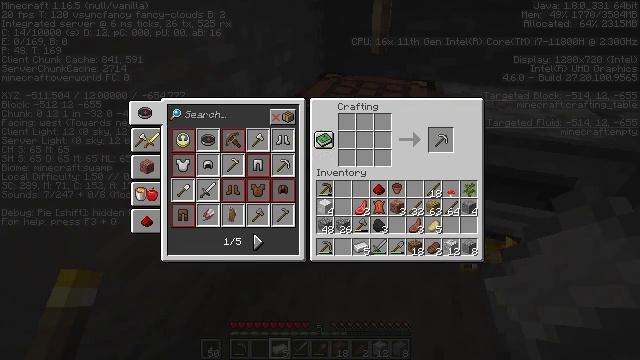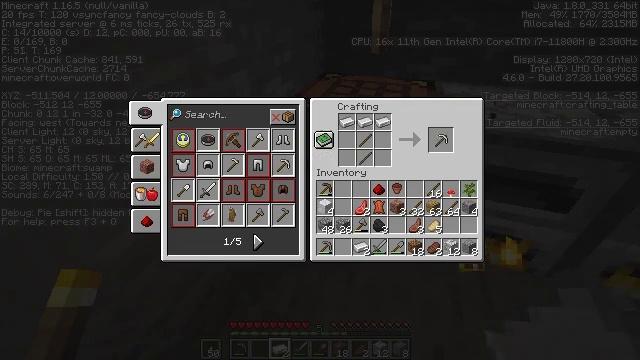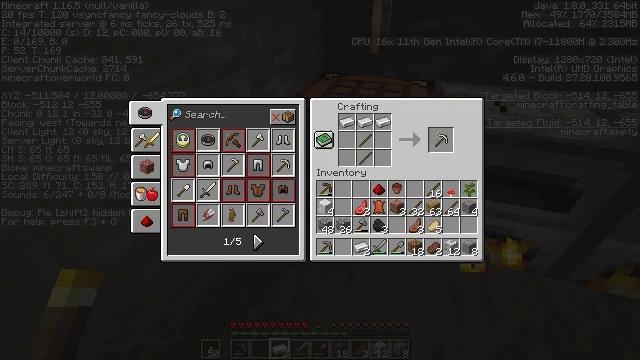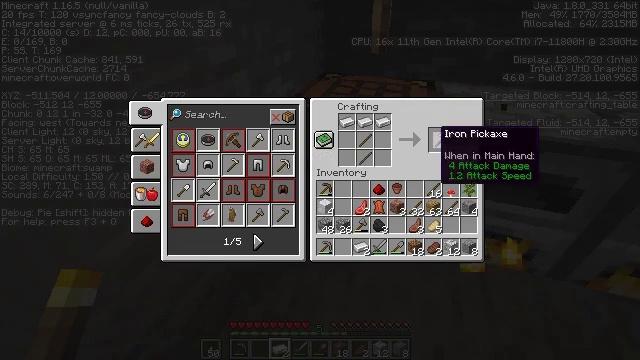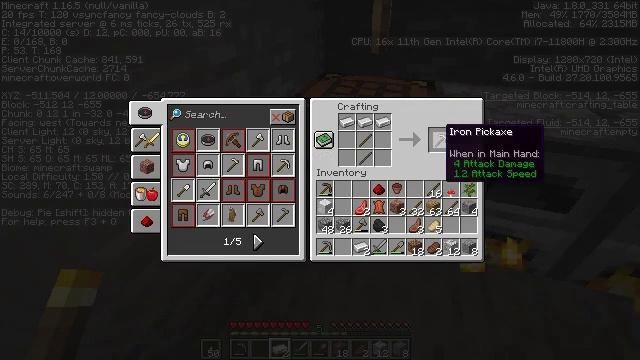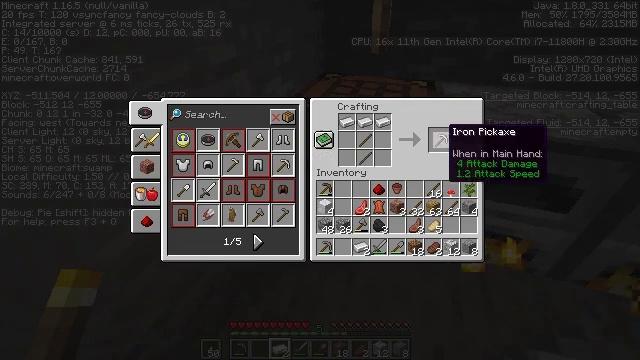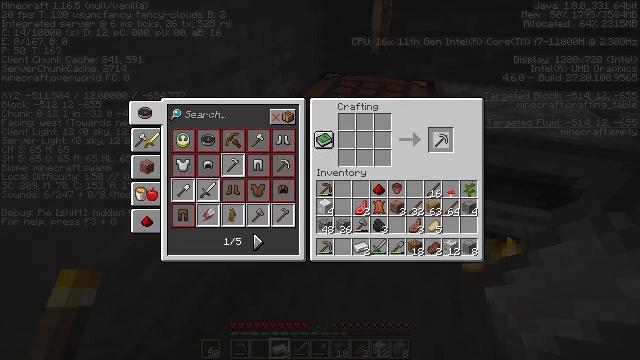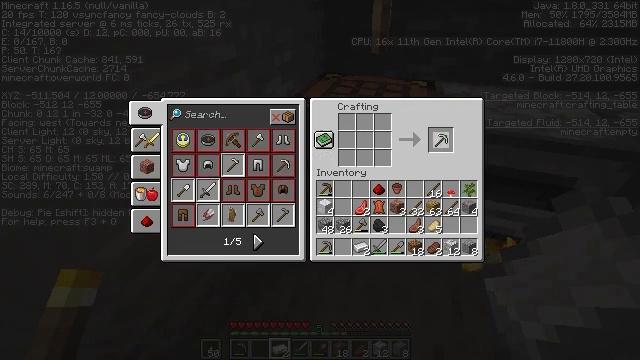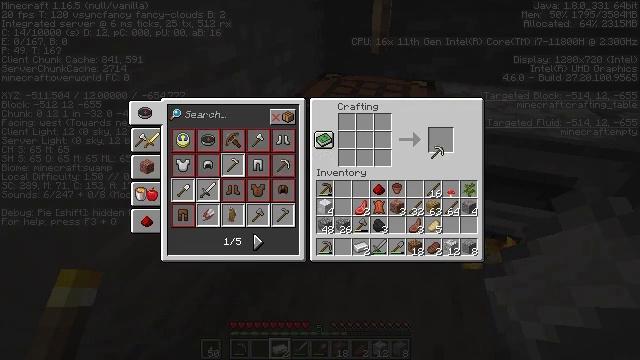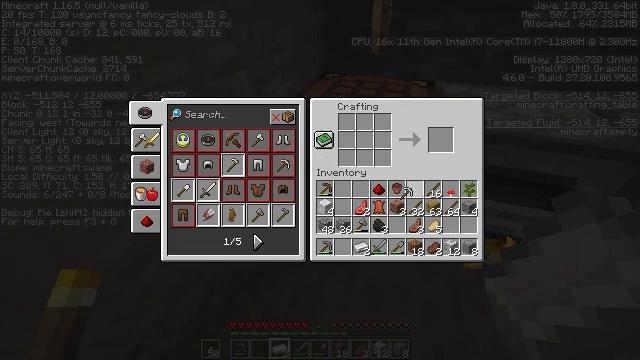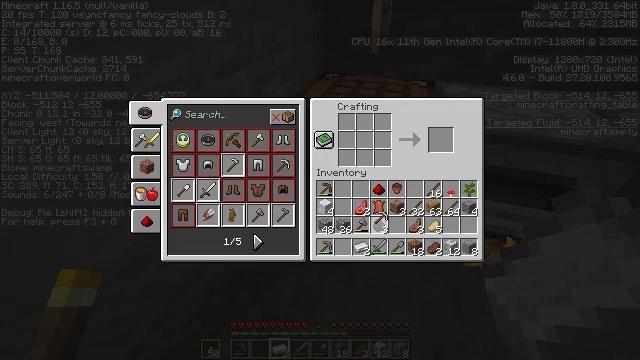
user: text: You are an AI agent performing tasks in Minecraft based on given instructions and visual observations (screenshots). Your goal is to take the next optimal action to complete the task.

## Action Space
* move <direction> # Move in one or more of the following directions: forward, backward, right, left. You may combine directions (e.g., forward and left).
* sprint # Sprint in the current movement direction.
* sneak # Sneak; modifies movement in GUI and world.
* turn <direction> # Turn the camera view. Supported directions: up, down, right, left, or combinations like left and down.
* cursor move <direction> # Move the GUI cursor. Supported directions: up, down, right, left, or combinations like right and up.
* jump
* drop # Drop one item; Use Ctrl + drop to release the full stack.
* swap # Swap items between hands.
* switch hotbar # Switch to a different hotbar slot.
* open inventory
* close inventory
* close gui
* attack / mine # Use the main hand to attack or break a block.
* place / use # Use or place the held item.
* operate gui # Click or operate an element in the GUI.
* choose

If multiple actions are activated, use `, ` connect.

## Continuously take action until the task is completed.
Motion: motion action
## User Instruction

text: Interact with the crafting table to make an iron pickaxe.
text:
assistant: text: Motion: no_op
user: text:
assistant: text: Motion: cursor move right and up
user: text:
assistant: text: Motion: cursor move right
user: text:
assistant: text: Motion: no_op
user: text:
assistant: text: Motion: no_op
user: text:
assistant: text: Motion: operate gui
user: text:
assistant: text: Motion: operate gui
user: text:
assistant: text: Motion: cursor move down
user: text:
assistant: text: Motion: cursor move left and down
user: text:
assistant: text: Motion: cursor move left and down
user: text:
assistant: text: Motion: no_op